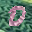
Label: 0